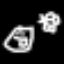
Label: frog